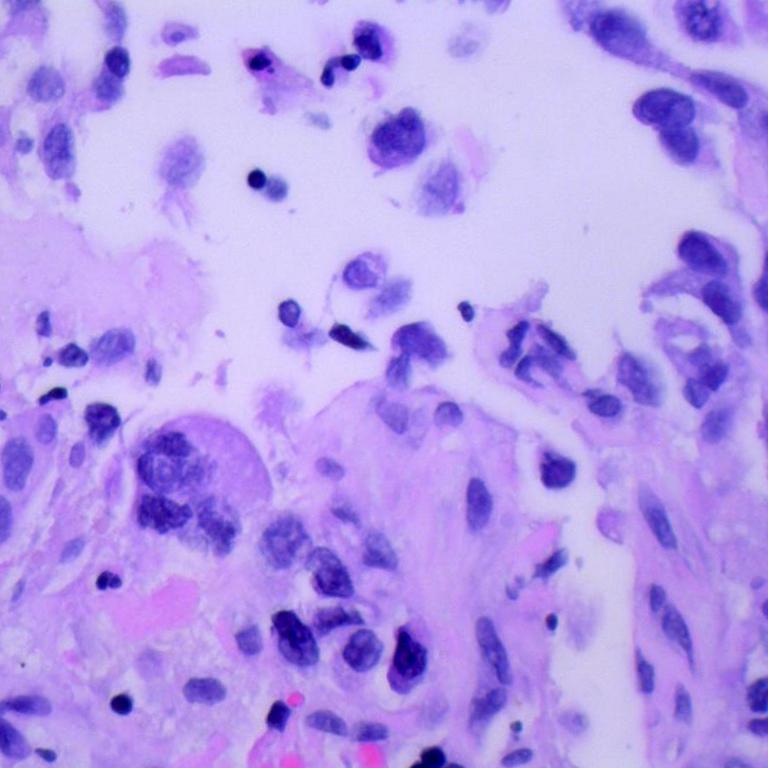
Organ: lung
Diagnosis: adenocarcinomas